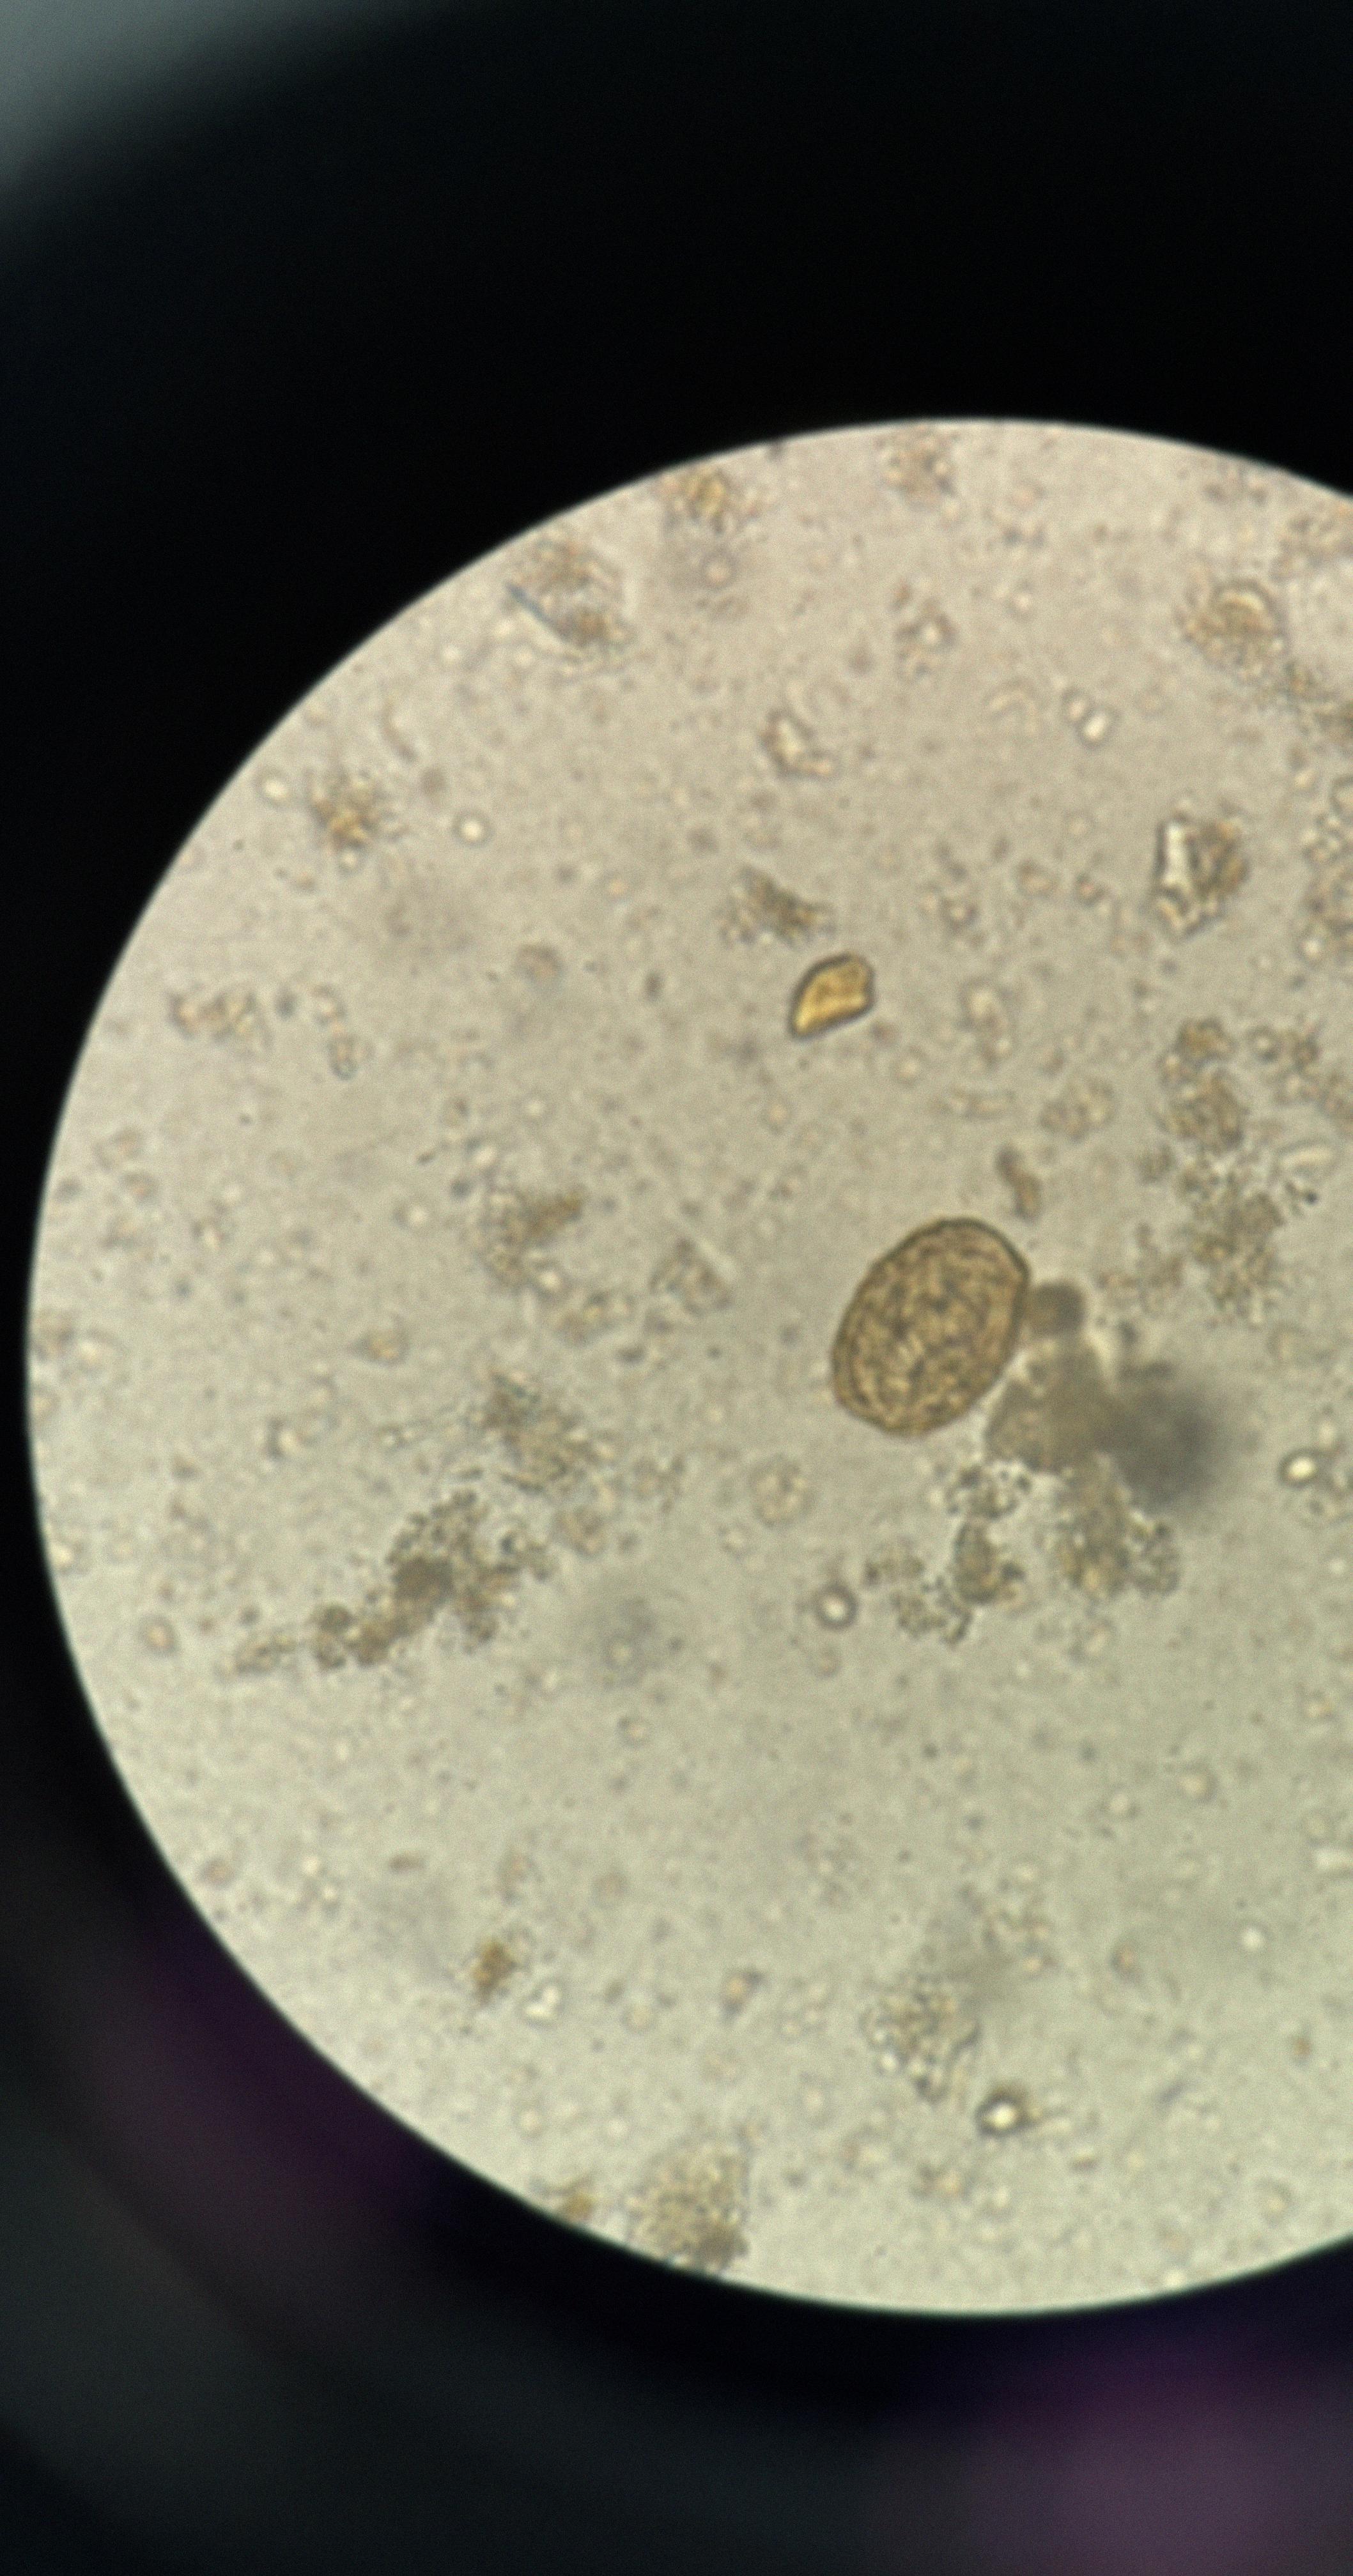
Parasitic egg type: Ascaris lumbricoides